Interaction volume radius: 5 \u00c5
Interaction volume height: 25 \u00c5
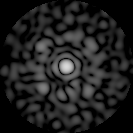
Disorder parameter: 0.8595